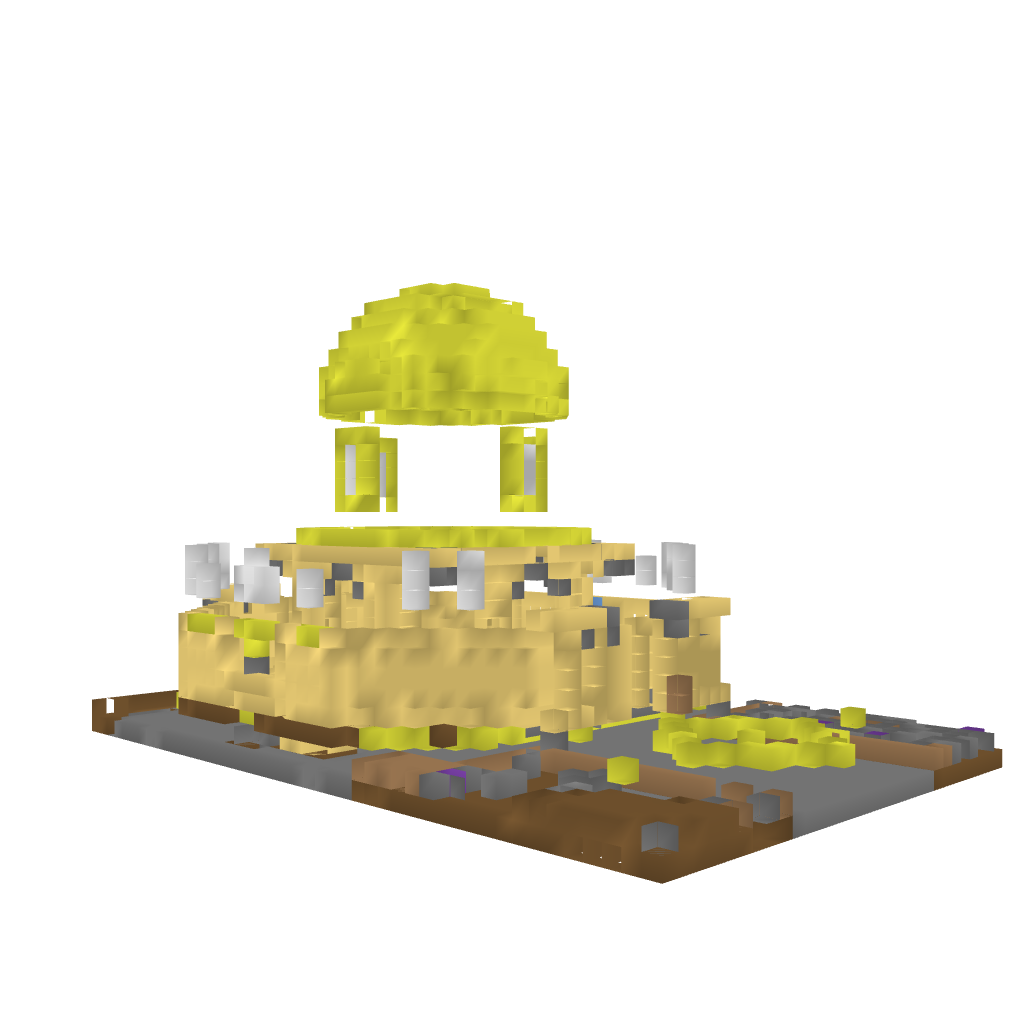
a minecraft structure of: Dome of the Rock bad low quality